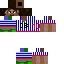
A female human skin with dark skin, wearing brown long hair dressed in a blue hoodie and black pants, featuring a closed mouth.